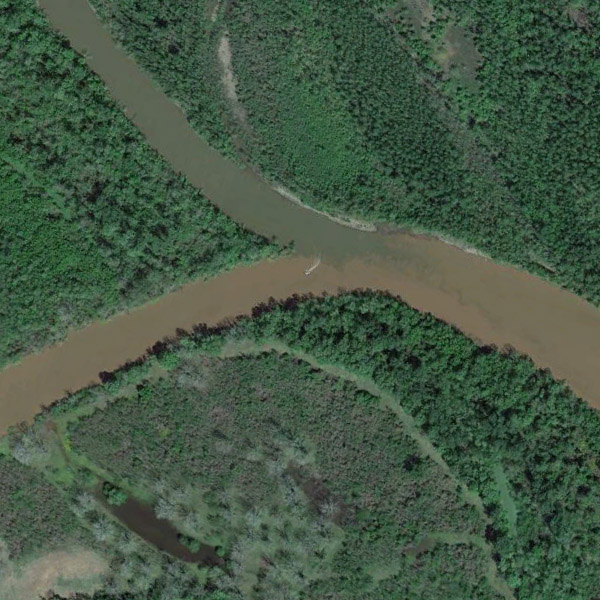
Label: River